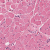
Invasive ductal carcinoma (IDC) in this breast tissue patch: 0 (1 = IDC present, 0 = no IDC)